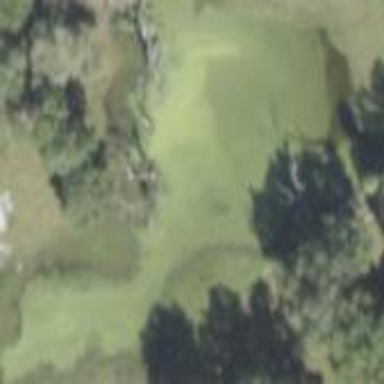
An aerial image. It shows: Beautiful wet meadow natural wetland.